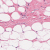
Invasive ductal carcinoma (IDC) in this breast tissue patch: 0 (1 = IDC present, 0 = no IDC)